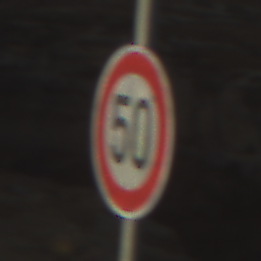
Verkehrszeichen: Geschwindigkeit50
Umgebung: Outdoor, Nature
Tageszeit: SunriseSunset
Wetter: PartlyCloudy
Licht: Natural
Jahreszeit: NotSpecified
Kontrast: HighContrast